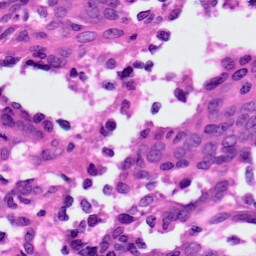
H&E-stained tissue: Ovarian